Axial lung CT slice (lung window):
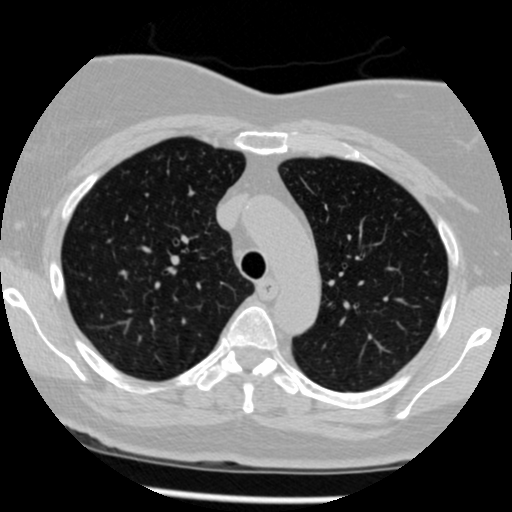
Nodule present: no